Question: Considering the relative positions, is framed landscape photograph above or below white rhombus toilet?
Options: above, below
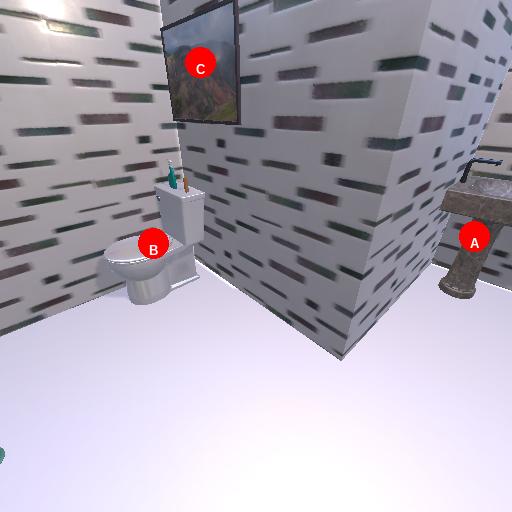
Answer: above